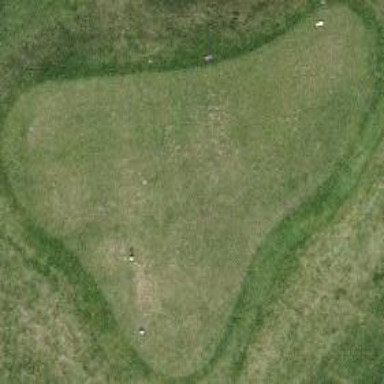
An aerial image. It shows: Golf tee.